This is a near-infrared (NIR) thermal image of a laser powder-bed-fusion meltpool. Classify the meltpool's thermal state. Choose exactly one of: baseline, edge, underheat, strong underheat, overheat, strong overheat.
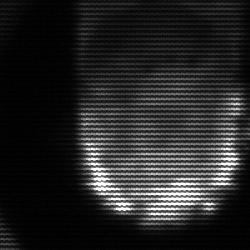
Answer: baseline